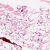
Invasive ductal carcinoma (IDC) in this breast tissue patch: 0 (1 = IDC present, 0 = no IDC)